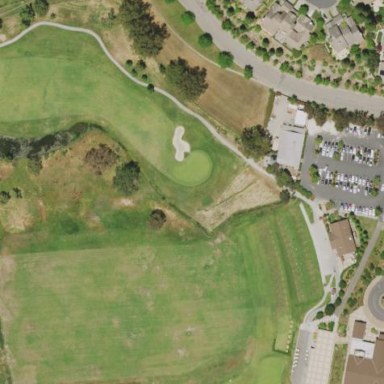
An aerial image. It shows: Grassy area designated as driving range for golf.